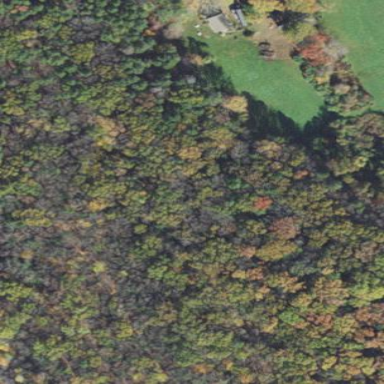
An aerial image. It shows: Existing Preserved Open Space in woodland area.